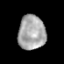
Tissue: prostate
Cell type: Epithelial cells
Senescence score: 0.3388
Nuclear area (px): 919
Mean DAPI intensity: 167.032